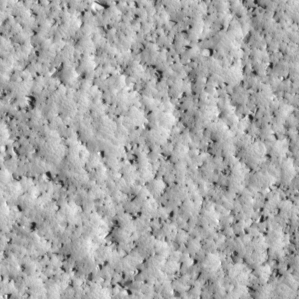
Label: non_frost